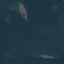
Label: Forest